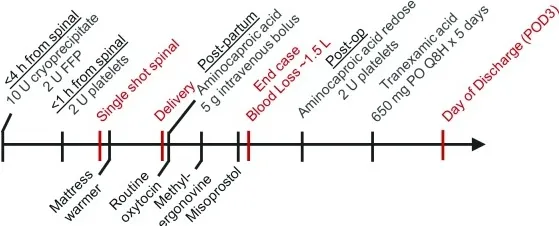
Case management timeline. . Hematologic interventions for the planned Cesarean section are shown on top, whereas the intraoperative interventions to reduce bleeding risks are shown on the bottom of the arrow. Case events are shown in red.
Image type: chart (chart)